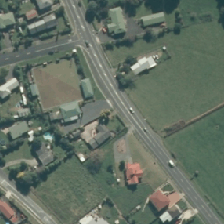
Land cover: urban_build_up